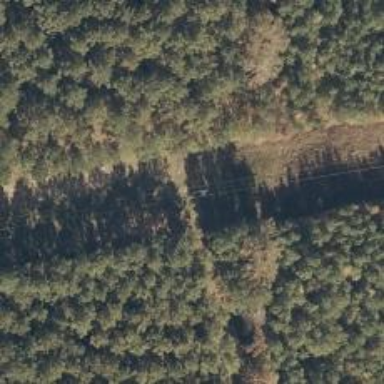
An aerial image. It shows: Power pole.